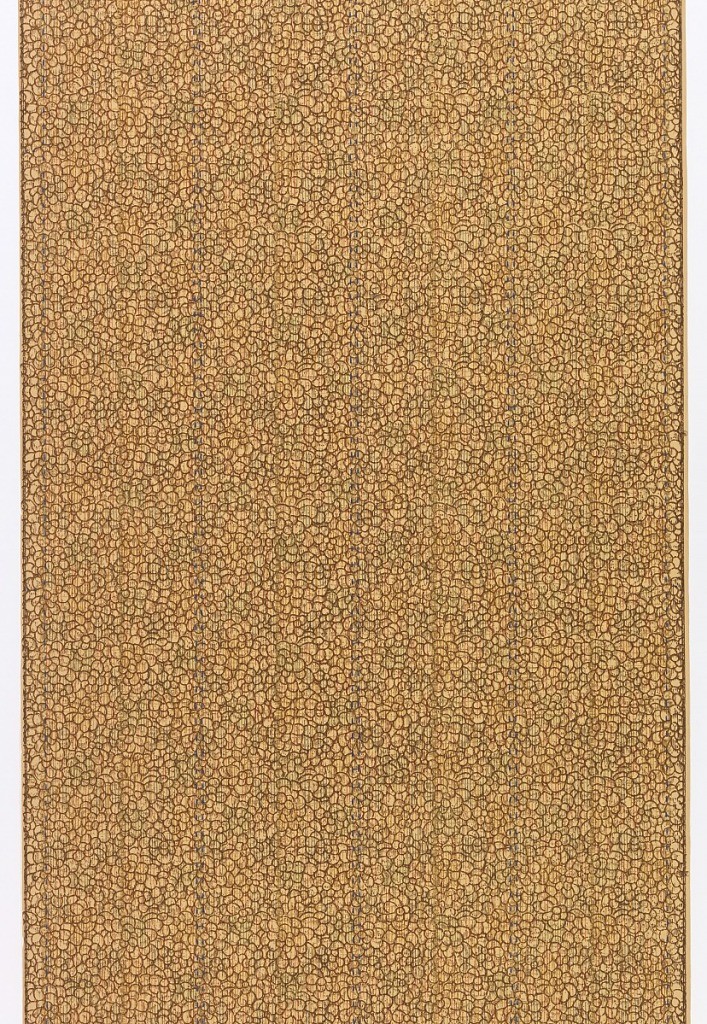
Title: Sidewall
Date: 1900–1920
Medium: Machine-printed
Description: All-over small-scale patterning of cracked-ice design. Printed in warm shades of brown and off-white.